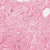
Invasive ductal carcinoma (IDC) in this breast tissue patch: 0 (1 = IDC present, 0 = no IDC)